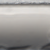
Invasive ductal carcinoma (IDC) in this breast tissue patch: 0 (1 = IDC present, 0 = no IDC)